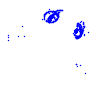
Particle: proton